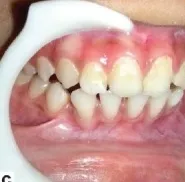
Shows occlusion was about class I (preoperative).
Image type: medical_photograph (oral_photograph)